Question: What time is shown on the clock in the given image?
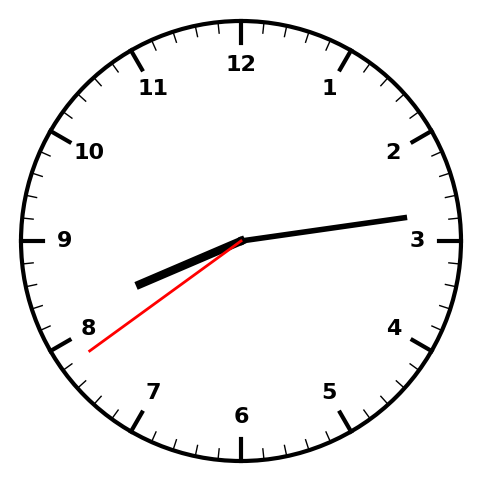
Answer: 08:13:39